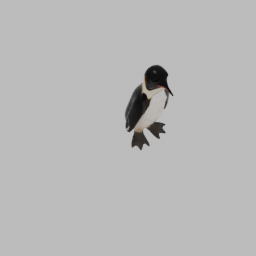
Label: animals